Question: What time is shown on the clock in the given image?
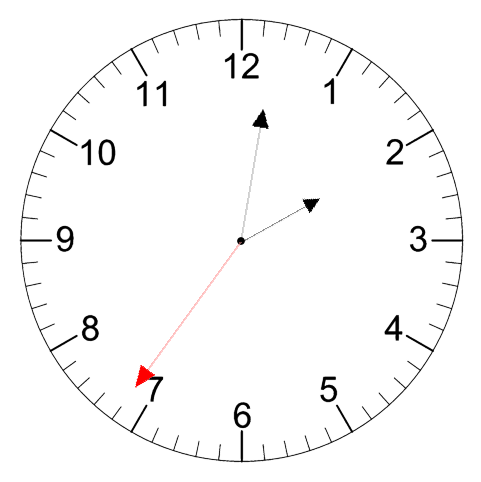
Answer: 02:01:36